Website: macys
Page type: customer-info-address
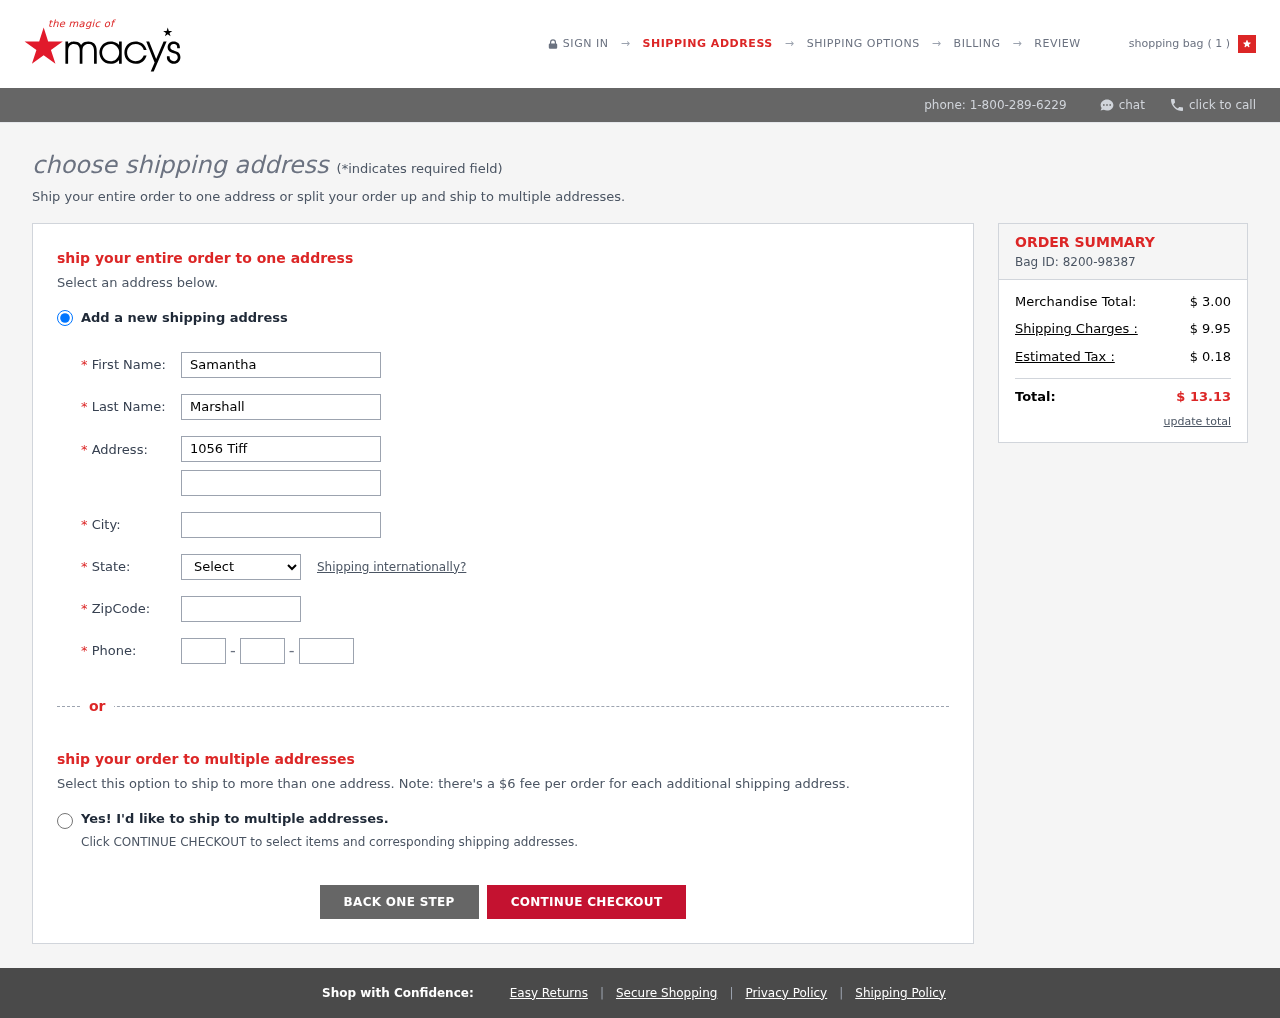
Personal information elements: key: PII_CITY
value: Maryburgh
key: PII_FIRSTNAME
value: Samantha
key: PII_LASTNAME
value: Marshall
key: PII_PHONE_AREA
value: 407
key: PII_PHONE_PREFIX
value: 925
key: PII_PHONE_SUFFIX
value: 5051
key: PII_POSTCODE
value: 07807
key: PII_STATE_ABBR
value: VA
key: PII_STREET
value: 1056 Tiffany Divide
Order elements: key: ORDER_NUM_ITEMS
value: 1
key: ORDER_ID
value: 8200-98387
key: ORDER_SUBTOTAL
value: $ 3.00
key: ORDER_SHIPPING_COST
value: $ 9.95
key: ORDER_TAX
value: $ 0.18
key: ORDER_TOTAL
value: $ 13.13